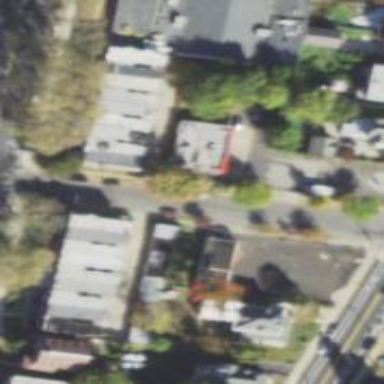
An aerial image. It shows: Alleyway designated as service road.